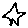
Label: star